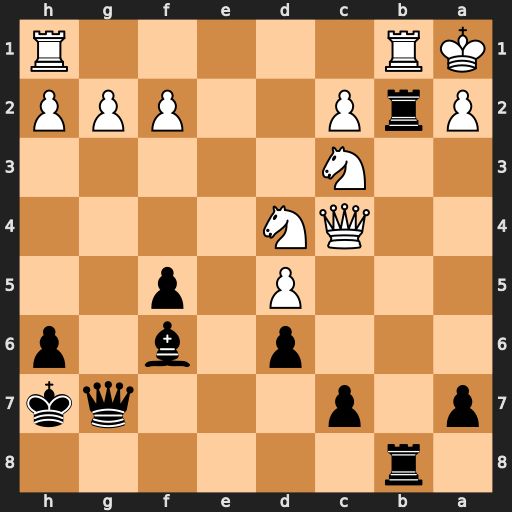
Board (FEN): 1r6/p1p3qk/3p1b1p/3P1p2/2QN4/2N5/PrP2PPP/KR5R
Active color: b
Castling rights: -
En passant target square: -
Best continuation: Bxd4 Rxb2 Bxc3